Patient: sex M, age 56
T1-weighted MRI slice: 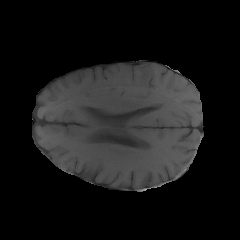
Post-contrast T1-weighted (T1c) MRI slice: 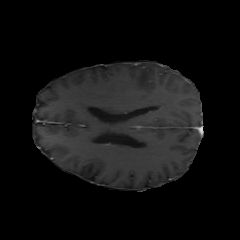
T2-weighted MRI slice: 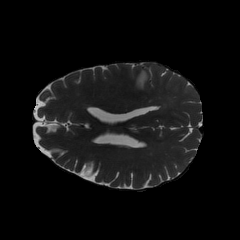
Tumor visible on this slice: yes
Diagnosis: Glioblastoma, IDH-wildtype
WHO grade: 4